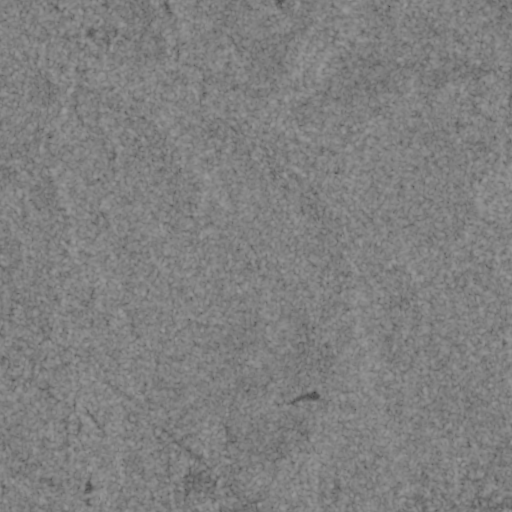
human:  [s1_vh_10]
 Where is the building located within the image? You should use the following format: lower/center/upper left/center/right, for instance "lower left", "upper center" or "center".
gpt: The building is located in the lower center of the image.
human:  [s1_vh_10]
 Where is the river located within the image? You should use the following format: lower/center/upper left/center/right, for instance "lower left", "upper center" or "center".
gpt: The river is located in the upper of the image.
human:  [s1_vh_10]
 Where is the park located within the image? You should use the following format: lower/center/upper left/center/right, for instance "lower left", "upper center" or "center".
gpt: There is no park in the image.

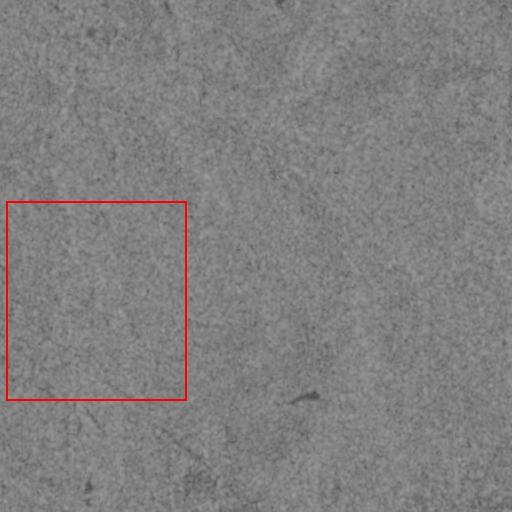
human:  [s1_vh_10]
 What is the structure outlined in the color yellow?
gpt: There is no yellow outline.
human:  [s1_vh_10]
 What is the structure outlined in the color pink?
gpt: There is no structure outlined in pink.